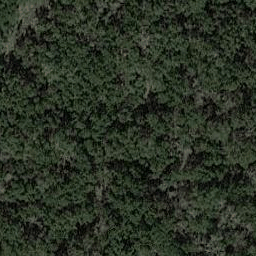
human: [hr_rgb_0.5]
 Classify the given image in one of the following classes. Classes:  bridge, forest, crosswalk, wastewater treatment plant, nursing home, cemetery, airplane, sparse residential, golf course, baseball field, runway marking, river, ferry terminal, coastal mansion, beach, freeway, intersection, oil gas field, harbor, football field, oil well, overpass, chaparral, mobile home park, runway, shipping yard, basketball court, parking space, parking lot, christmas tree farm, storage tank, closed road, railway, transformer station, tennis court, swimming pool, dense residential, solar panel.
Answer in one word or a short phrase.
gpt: forest